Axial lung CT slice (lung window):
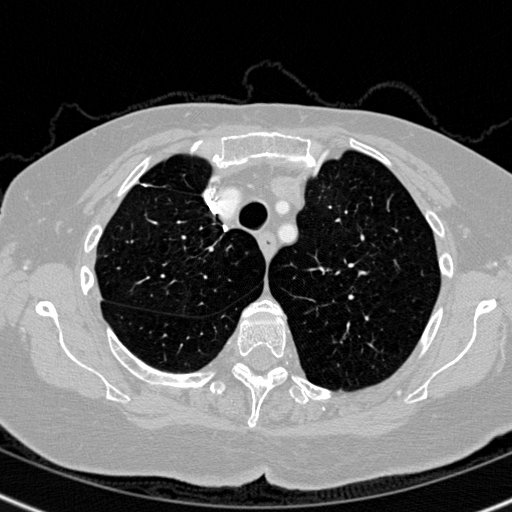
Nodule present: no